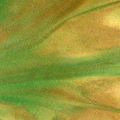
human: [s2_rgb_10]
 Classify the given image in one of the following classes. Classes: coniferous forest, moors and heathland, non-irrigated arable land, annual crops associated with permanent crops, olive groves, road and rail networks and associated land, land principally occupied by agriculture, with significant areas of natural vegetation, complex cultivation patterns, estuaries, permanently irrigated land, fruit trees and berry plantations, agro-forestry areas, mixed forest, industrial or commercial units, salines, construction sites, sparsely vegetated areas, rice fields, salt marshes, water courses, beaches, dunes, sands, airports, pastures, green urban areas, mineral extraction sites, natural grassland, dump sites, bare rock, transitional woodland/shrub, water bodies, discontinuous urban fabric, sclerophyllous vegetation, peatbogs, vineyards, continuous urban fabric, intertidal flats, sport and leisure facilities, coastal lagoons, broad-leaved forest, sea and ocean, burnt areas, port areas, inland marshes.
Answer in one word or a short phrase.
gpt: estuaries